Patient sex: F
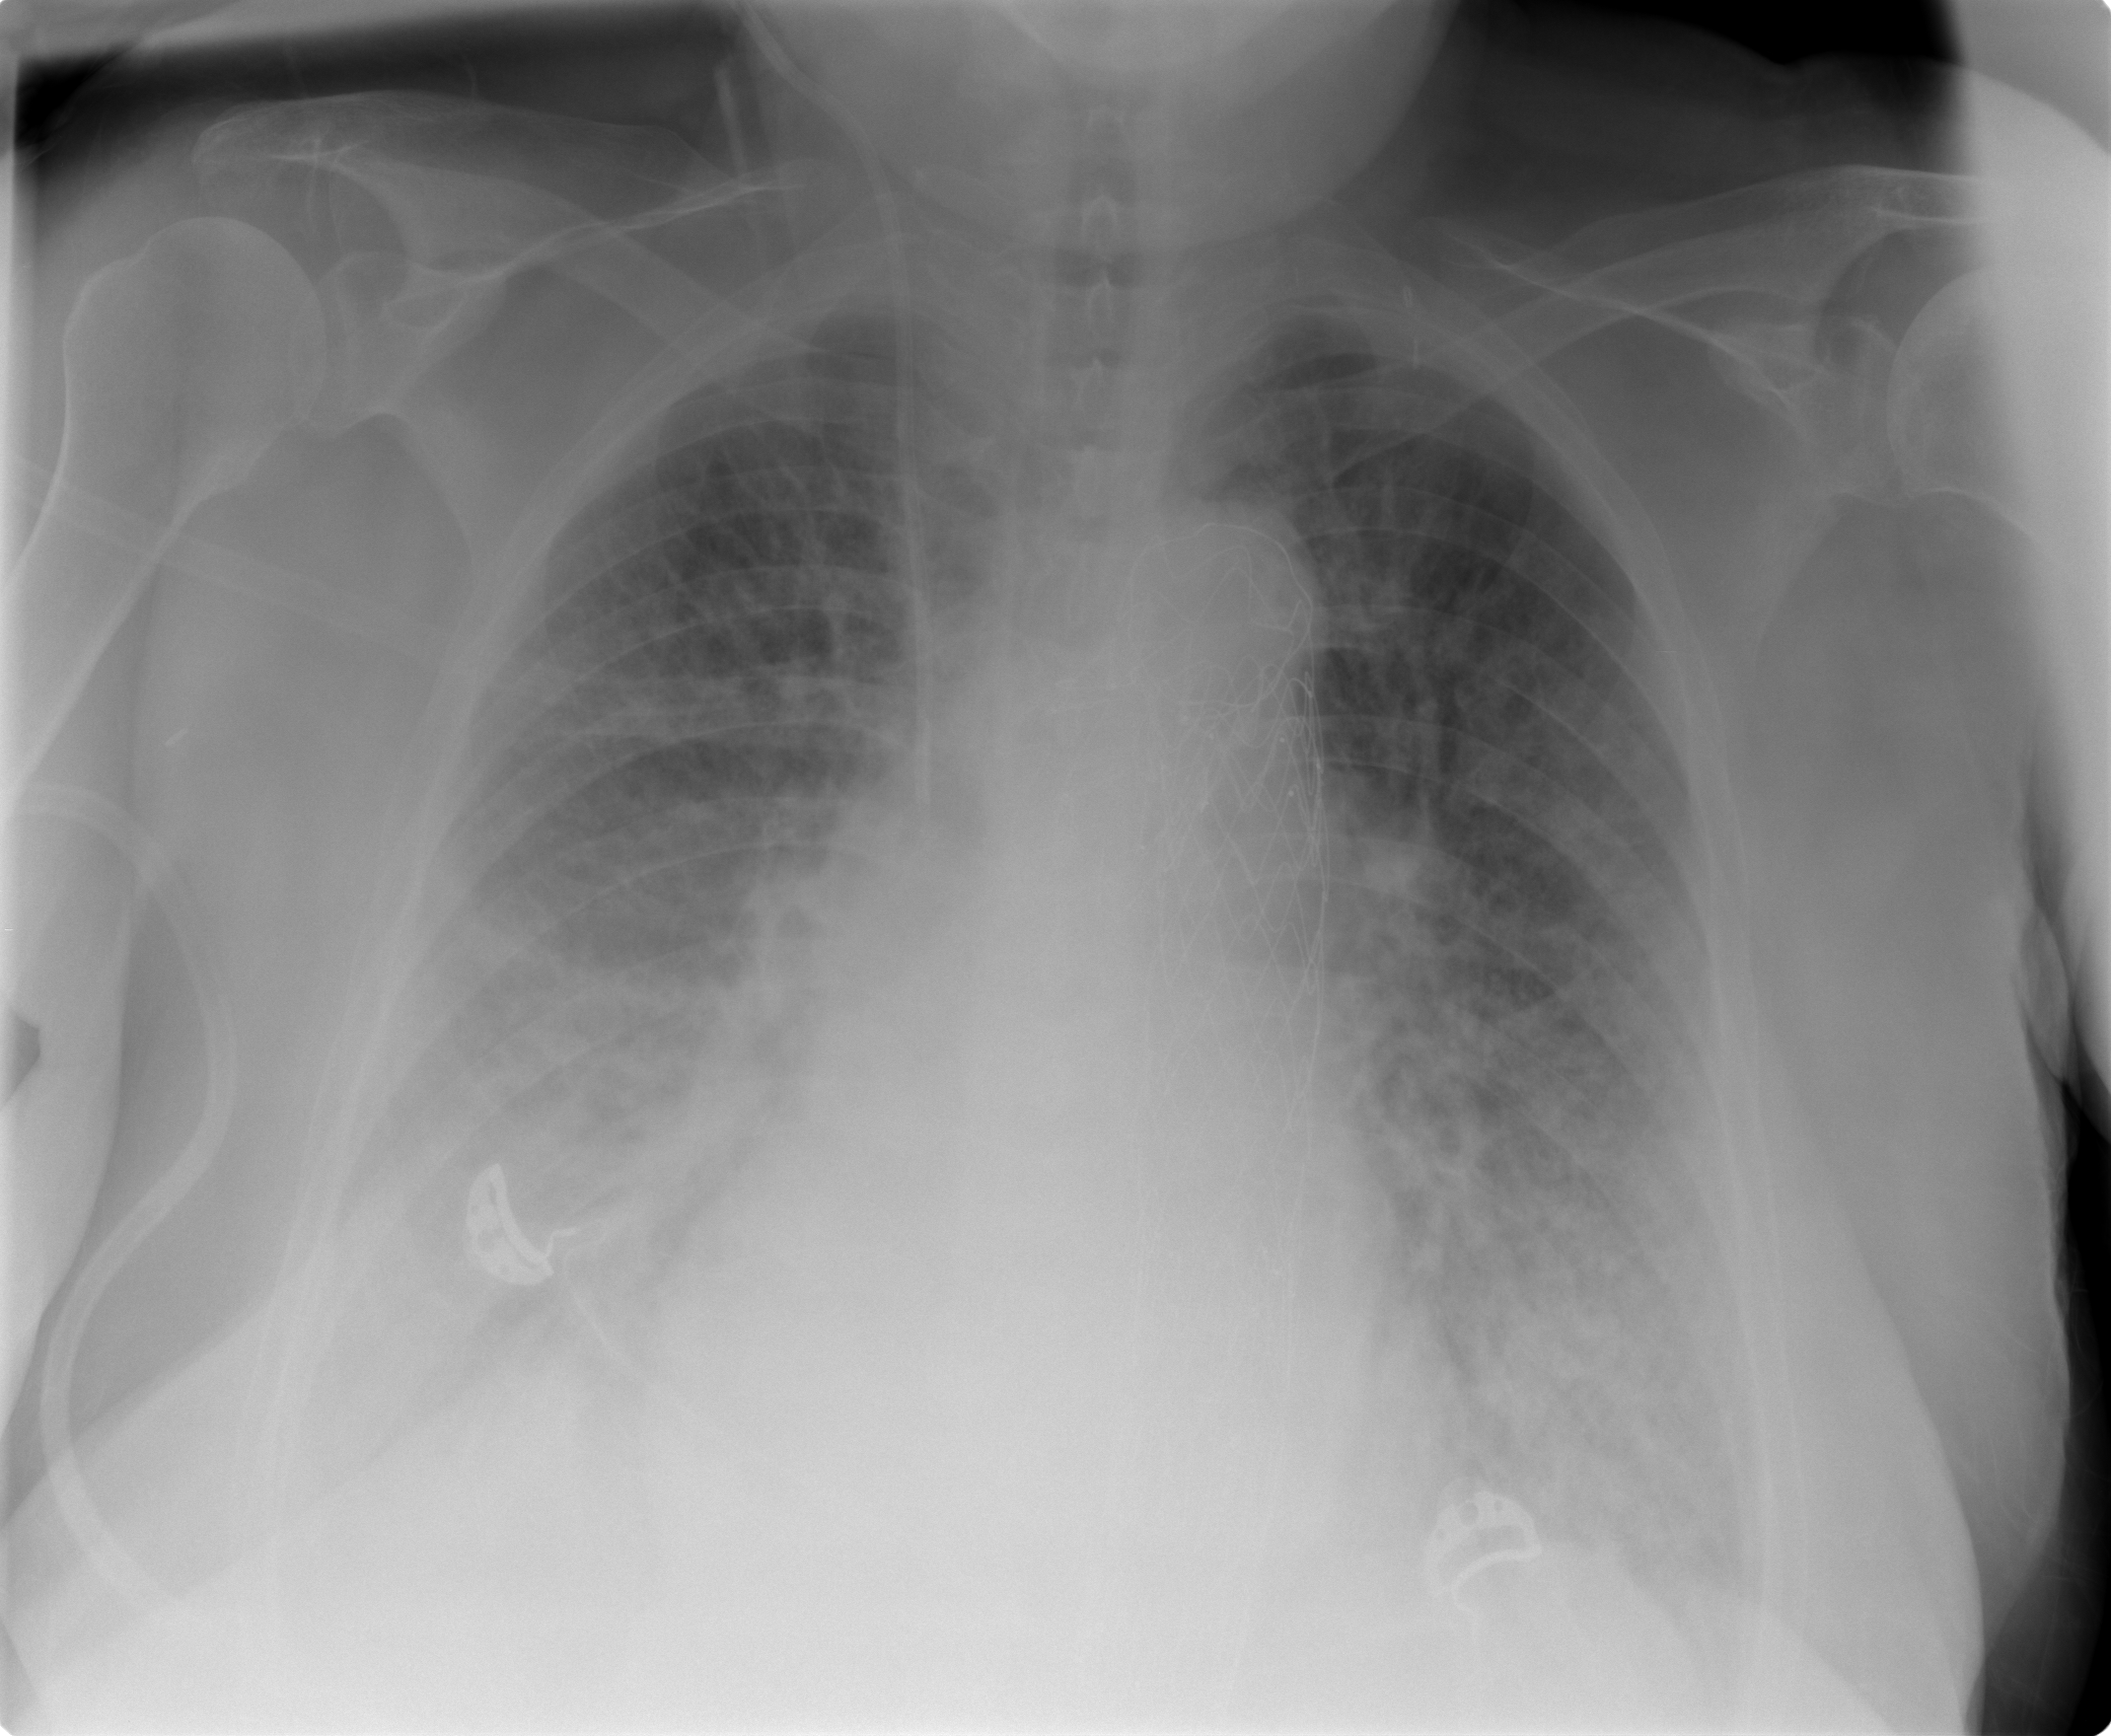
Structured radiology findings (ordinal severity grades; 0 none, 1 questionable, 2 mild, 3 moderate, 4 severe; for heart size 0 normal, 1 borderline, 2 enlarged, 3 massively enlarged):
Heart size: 2
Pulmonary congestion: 2
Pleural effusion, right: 1
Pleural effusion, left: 0
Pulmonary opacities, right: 2
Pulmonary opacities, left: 2
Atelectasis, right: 2
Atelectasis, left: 0